Question: I have a HTML5 canvas and Javascript. How can I make it move like move it's arms and feet?
I tried Googling for some tutorials but failed.
Attached here is my image and my codes:
'''
<!DOCTYPE html>
<html>
<head>
<link rel="stylesheet" type="text/css" href="canvascss.css">
</head>
<body>
<div>
<canvas id="canvas" width="400px" height="300px" >
Your browser does not support HTML5 Canvas element
</canvas>
</div>
<script>
var canvas = document.getElementById("canvas");
if (canvas.getContext("2d")) { // Check HTML5 canvas support
context = canvas.getContext("2d"); // get Canvas Context object
context.beginPath();
context.fillStyle = "black"; // #ffe4c4
context.arc(200, 50, 30, 0, Math.PI * 2, true); // draw circle for head
context.fill();
context.beginPath();
context.strokeStyle = "black"; // color
context.lineWidth = 3;
context.arc(200, 50, 20, 0, Math.PI, false); // draw semicircle for smiling
context.stroke();
// eyes
context.beginPath();
context.fillStyle = "black"; // color
context.arc(190, 45, 3, 0, Math.PI * 2, true); // draw left eye
context.fill();
context.arc(210, 45, 3, 0, Math.PI * 2, true); // draw right eye
context.fill();
// body
context.beginPath();
context.moveTo(200, 80);
context.lineTo(200, 180);
context.strokeStyle = "black";
context.stroke();
// arms
context.beginPath();
context.strokeStyle = "black"; // blue
context.moveTo(200, 80);
context.lineTo(150, 130);
context.moveTo(200, 80);
context.lineTo(250, 130);
context.stroke();
// legs
context.beginPath();
context.strokeStyle = "black";
context.moveTo(200, 180);
context.lineTo(150, 280);
context.moveTo(200, 180);
context.lineTo(250, 280);
context.stroke();
}
</script>
</body>
</html>
'''
Result:

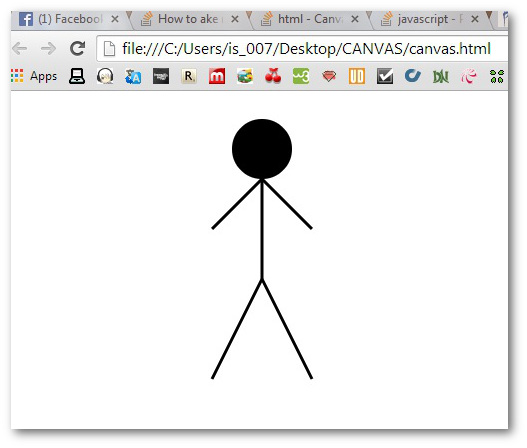
Answer: From <URL>:
> To create an animation using HTML5 Canvas, we can use the
requestAnimFrame shim which enables the browser to determine the
optimal FPS for our animation. For each animation frame, we can
update the elements on the canvas, clear the canvas, redraw the
canvas, and then request another animation frame.
In short your point of departure is the following:
'''
requestAnimationFrame
'''
You will need a javascript function to CHANGE aspects of your starting image, and then to call that javascript code at regular intervals.
'setInterval' is another key word to google and learn from.